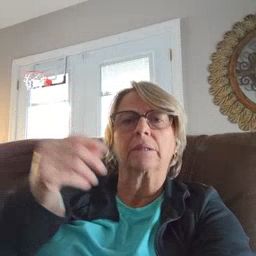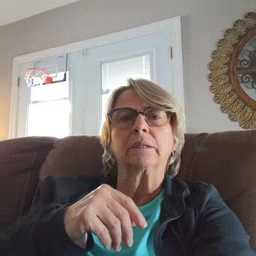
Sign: outside